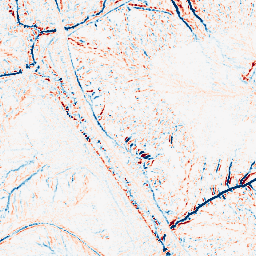
Category: edge_preserving
Decomposition family: median
Decomposition parameters: size: 5
Upsampling method: bilinear
Upsampling parameters: scale: 2
Upsampling scale: 2